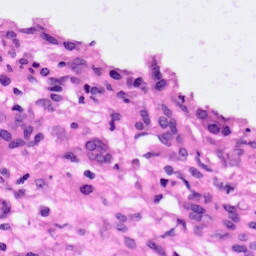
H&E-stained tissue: Pancreatic